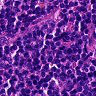
Metastatic tissue present: no